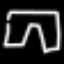
Label: pants